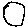
Label: circle